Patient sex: F
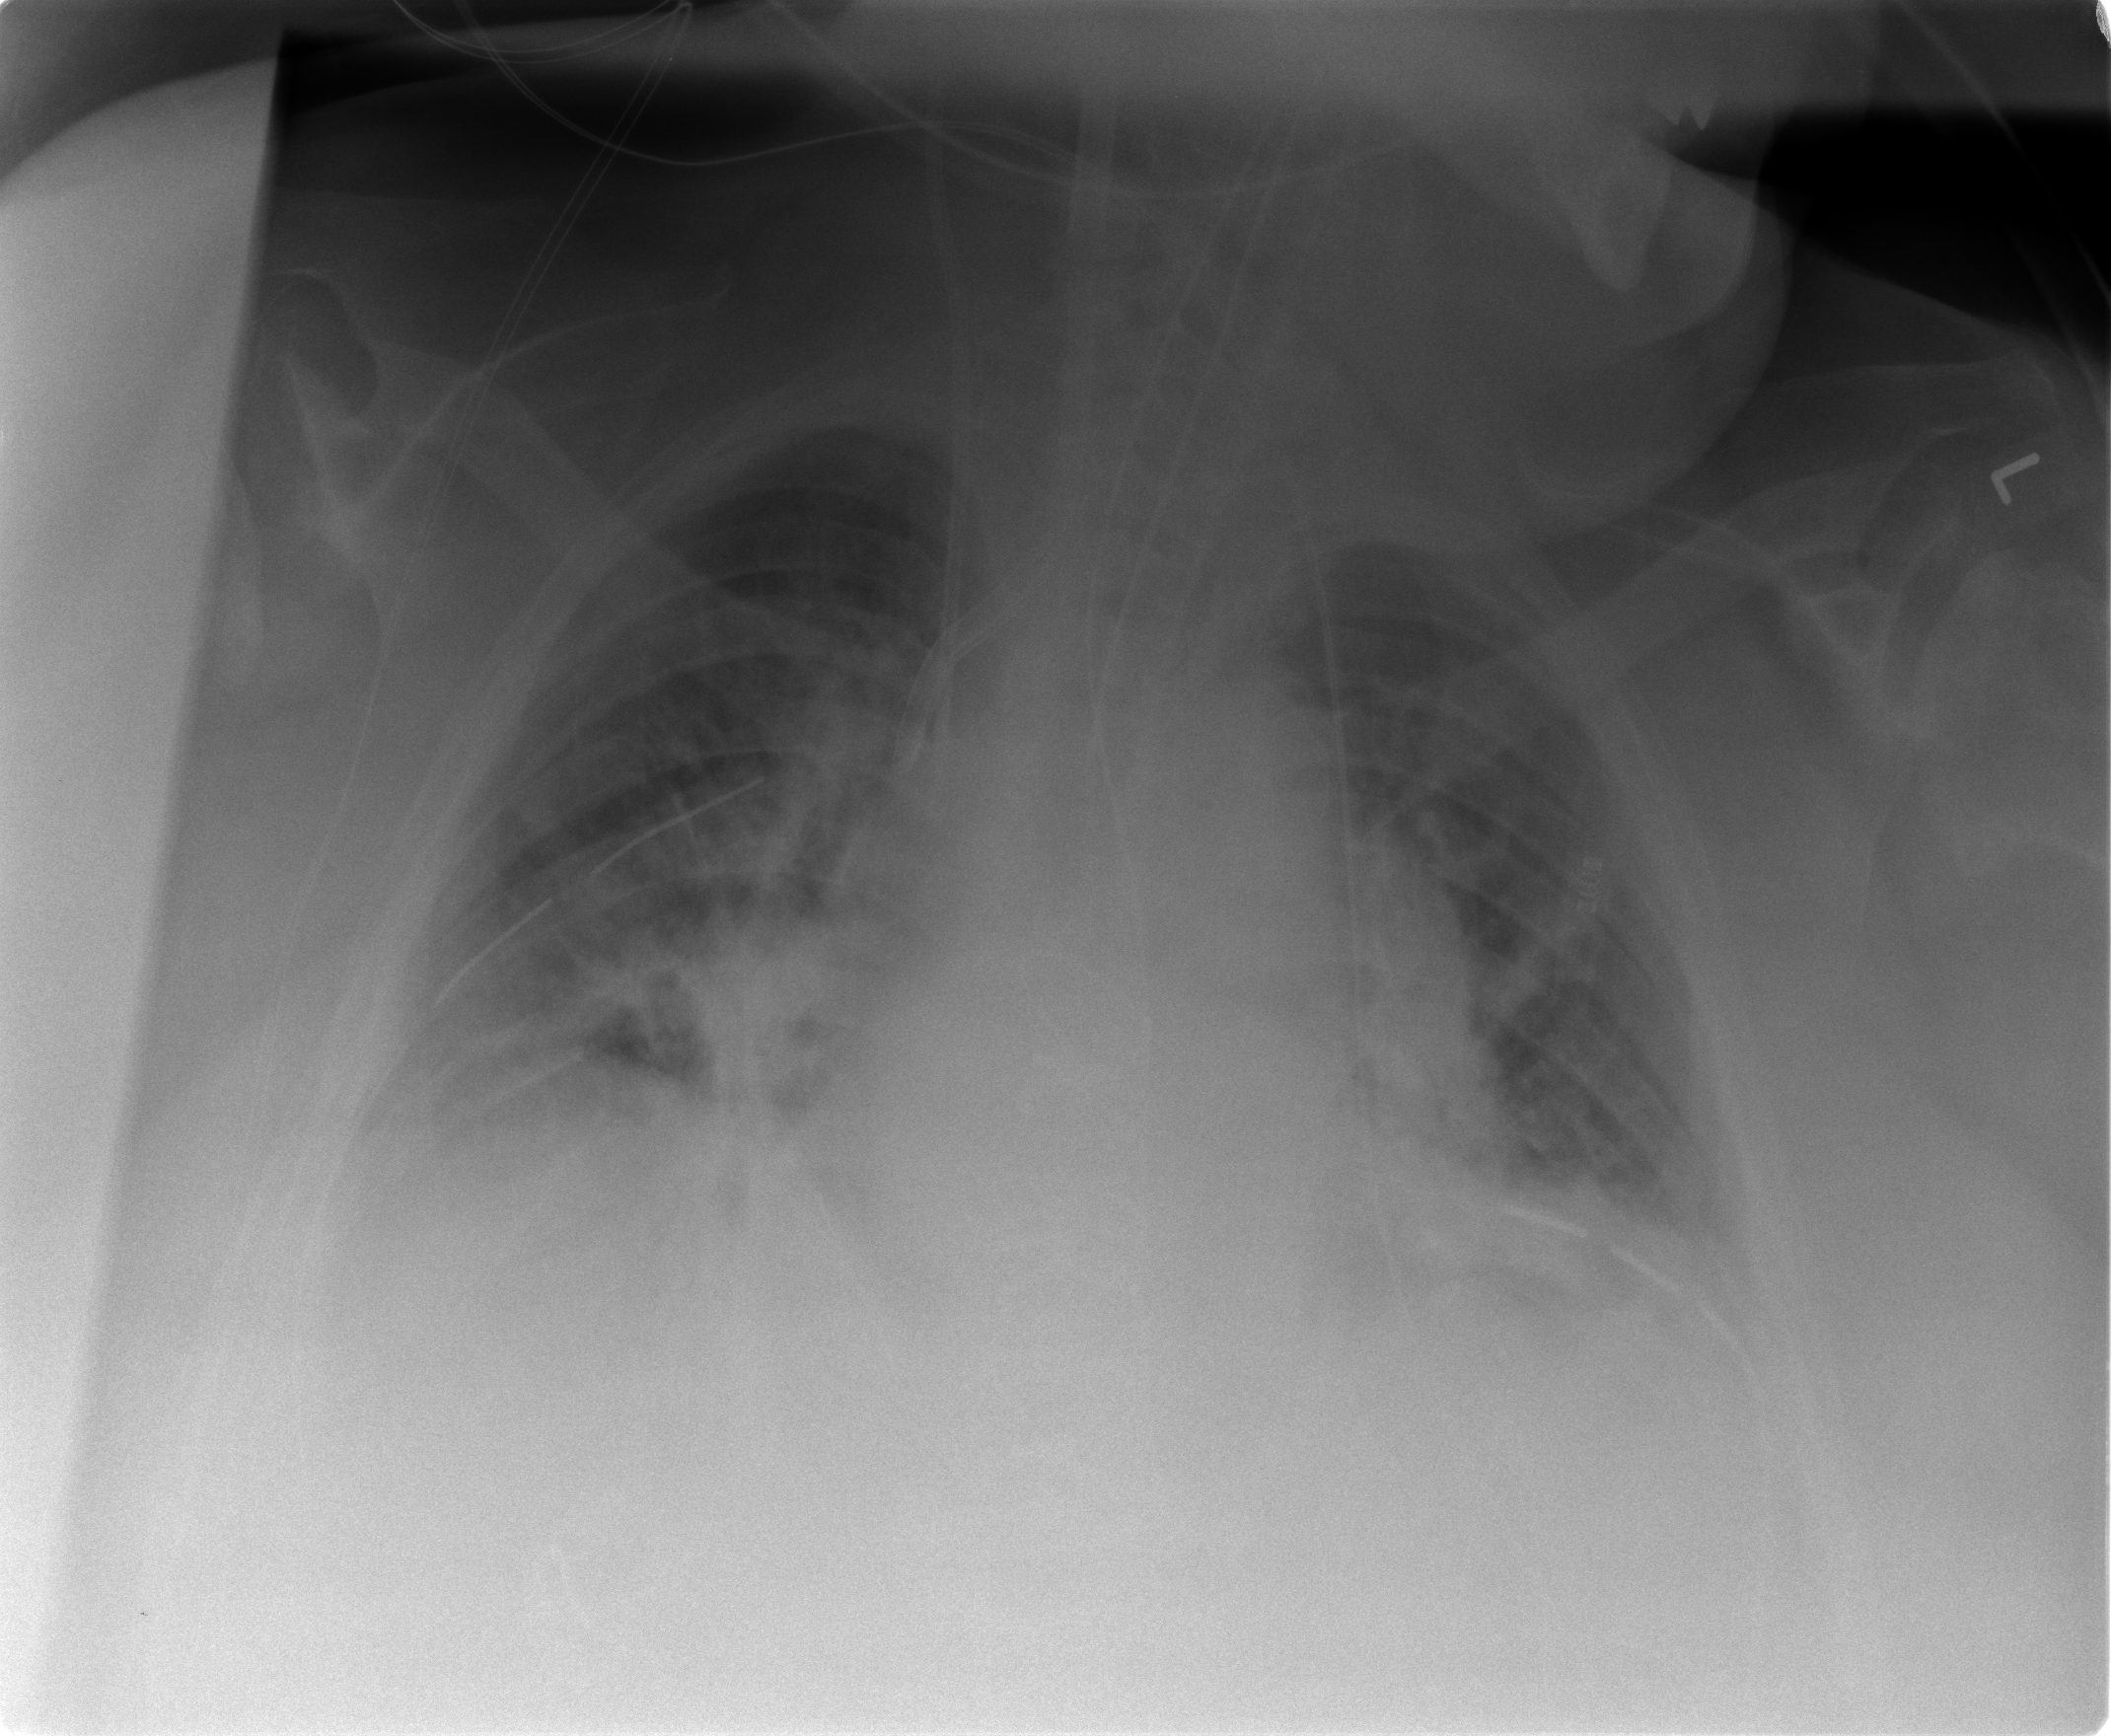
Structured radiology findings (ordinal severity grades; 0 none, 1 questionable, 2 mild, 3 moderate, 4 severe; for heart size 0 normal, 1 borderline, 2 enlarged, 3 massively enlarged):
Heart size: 2
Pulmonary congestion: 2
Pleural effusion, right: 2
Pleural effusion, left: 2
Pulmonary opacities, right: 1
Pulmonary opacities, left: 1
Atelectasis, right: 2
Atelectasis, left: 2